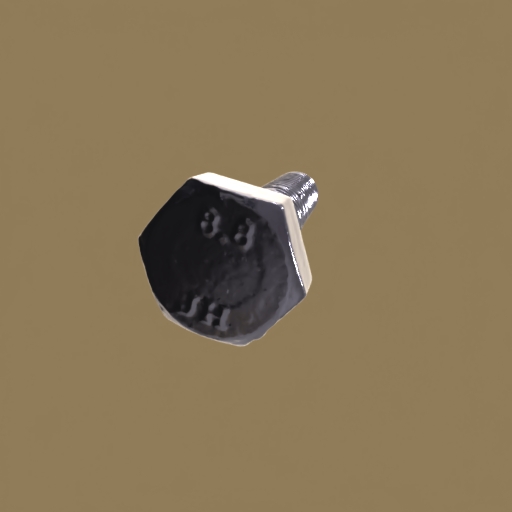
Label: bolt